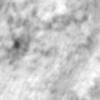
Label: no_change